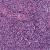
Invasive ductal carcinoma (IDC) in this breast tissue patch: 1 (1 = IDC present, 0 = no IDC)